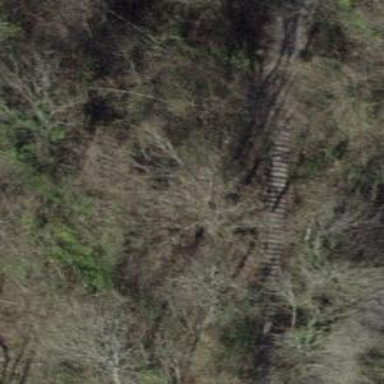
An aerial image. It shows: Set of concrete steps.